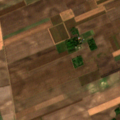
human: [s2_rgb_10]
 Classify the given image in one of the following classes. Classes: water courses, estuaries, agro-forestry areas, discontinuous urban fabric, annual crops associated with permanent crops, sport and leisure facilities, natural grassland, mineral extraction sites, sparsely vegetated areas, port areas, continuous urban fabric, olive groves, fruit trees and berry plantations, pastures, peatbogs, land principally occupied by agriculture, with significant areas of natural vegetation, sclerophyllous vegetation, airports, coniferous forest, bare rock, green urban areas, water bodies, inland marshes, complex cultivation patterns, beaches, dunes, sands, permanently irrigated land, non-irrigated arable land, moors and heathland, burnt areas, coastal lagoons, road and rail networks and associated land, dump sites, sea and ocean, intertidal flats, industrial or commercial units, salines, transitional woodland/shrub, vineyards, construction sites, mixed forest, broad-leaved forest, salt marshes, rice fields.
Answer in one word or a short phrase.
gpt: non-irrigated arable land